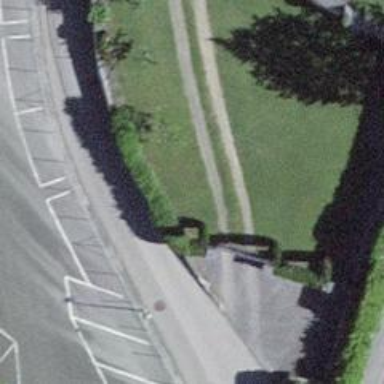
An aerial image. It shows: Gate.